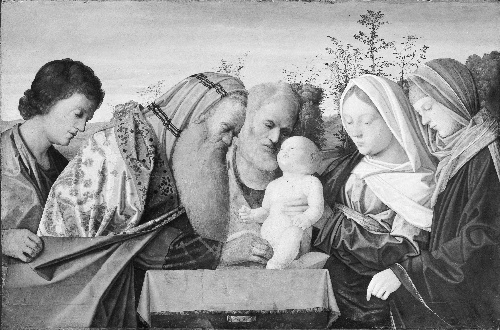
Title: The Circumcision
Artist: Giovanni Bellini
Artist bio: Italian, Venice, active by 1459–died 1516 Venice
Date: 1511
Object type: Painting
Classification: Paintings
Medium: Oil on wood
Dimensions: 26 3/4 x 40 1/2 in. (67.9 x 102.9 cm)
Department: European Paintings
Credit line: Gift of J. Pierpont Morgan, 1917
Accession year: 1917
Repository: Metropolitan Museum of Art, New York, NY
Tags: Men|Women|Jesus|Circumcision|Joseph|Priests|Virgin Mary